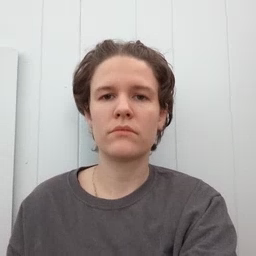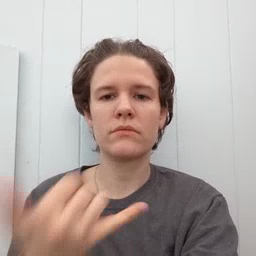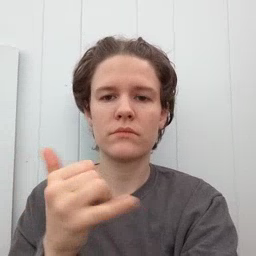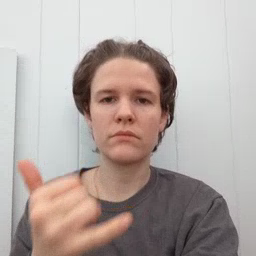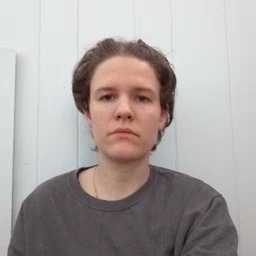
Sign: yellow